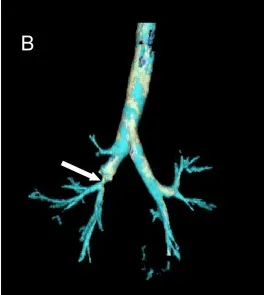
Computed tomography scan performed 2 weeks following surgery. (b) The three-dimensional reconstruction of the tracheobronchial tree, however, demonstrates a bronchial stenosis (white arrow) at the site of surgical repair.
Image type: radiology (ct)